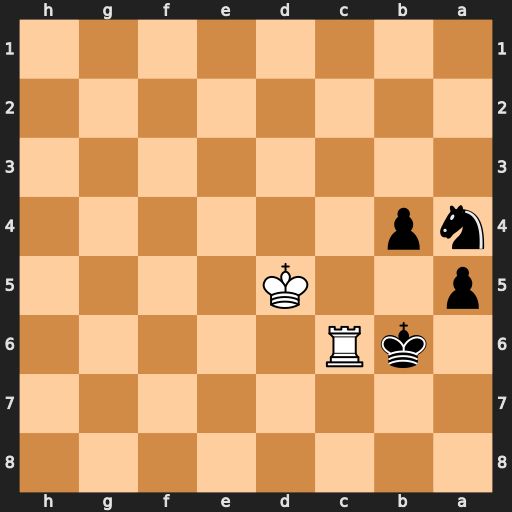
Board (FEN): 8/8/1kR5/p2K4/np6/8/8/8
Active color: b
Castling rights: -
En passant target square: -
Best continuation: Kb5 Rh6 b3